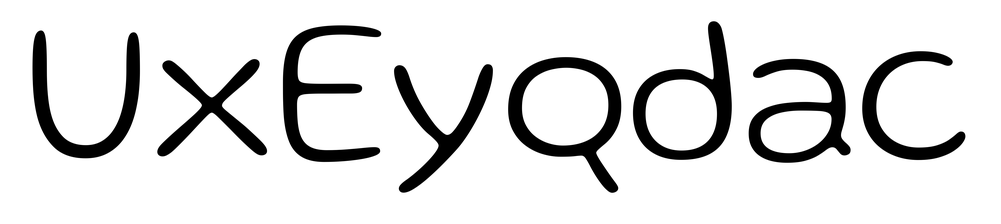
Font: Gluten_ExtraLight